高二 · 度量几何学
12. 已知圆内接四边形 $A B C D$ 的边长 $A B=2, B C=6, C D=D A=4$, 求圆内接四边形
$A B C D$ 的面积.
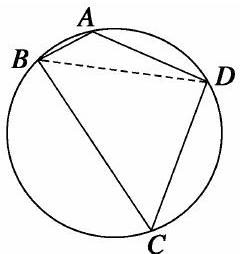
答案: 连接 $B D$ ，则四边形面积

$S=S_{\triangle A B D}+S_{\triangle C B D}=\frac{1}{2} A B \cdot A D \cdot \sin A+\frac{1}{2} B C \cdot C D \cdot \sin C$.

$\because A+C=180^{\circ}, \therefore \sin A=\sin C$.

$\therefore S=\frac{1}{2}(A B \cdot A D+B C \cdot C D) \cdot \sin A=16 \sin A$.

由余弦定理: 在 $\triangle A B D$ 中, $B D^{2}=2^{2}+4^{2}-2 \times 2 \times 4 \cos A=20-16 \cos A$,

在 $\triangle C D B$ 中, $B D^{2}=4^{2}+6^{2}-2 \times 4 \times 6 \cos C=52-48 \cos C$,

$\therefore 20-16 \cos A=52-48 \cos C$.

又 $\cos C=-\cos A, \therefore \cos A=-\frac{1}{2} . \therefore A=120^{\circ}$.

$\therefore$ 四边形 $A B C D$ 的面积 $S=16 \sin A=8 \sqrt{3}$.